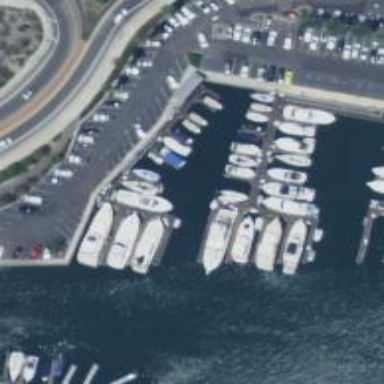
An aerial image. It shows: Man-made pier.